Current action and preconditions to check: trajectory_clear

Your task: For each precondition in the list above, predict whether it will hold at this action.

Consider the current scene as observed from the mobile robot's camera, and analyze the predicted future states of all dynamic agents (e.g., people, animals, vehicles, or any moving entities) within the NEXT SECOND.

IMPORTANT: Only answer "very likely" if you are absolutely certain—based on strong, clear evidence—that a dynamic agent will violate the precondition in the predicted future state. Do NOT answer "very likely" for unlikely, ambiguous, or low-probability risks.

Ask yourself for each precondition: Is there a high probability, with clear and convincing evidence, that the predicted future states of any dynamic agent will interfere with the predicted future state of the currently executing action within the NEXT SECOND, causing that precondition to fail?

Assess the risk level based on these predictions. Use "likely" or "very likely" if motions create a clear risk of interference.

Use "neutral" or "improbable" if agents are nearby but their predicted paths are clearly diverging or non-conflicting.

Failure Risk Categories: "very improbable", "improbable", "neutral", "likely", "very likely"

Answer Format: Output ONLY the probability_of_failure value from these categories: "very improbable", "improbable", "neutral", "likely", "very likely"

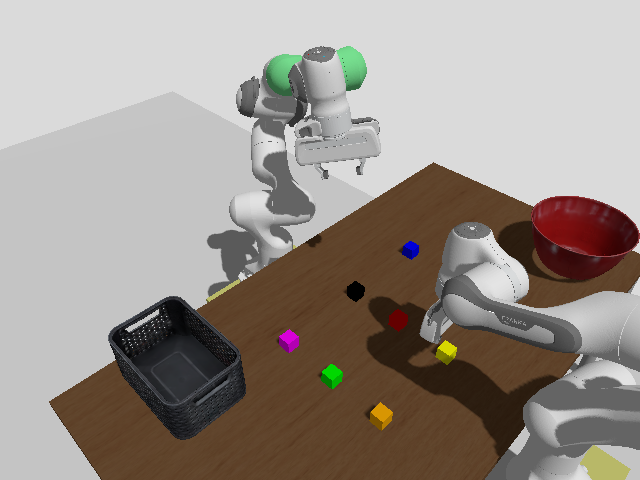

Answer: very improbable